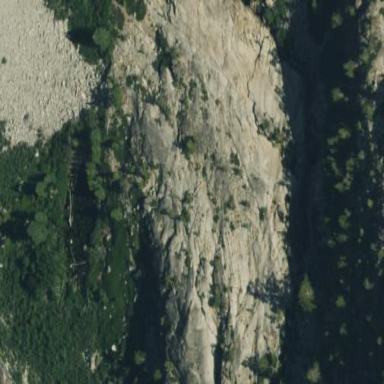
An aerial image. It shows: Landscape dominated by bare rock.